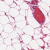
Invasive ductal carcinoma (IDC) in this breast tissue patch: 0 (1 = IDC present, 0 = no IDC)